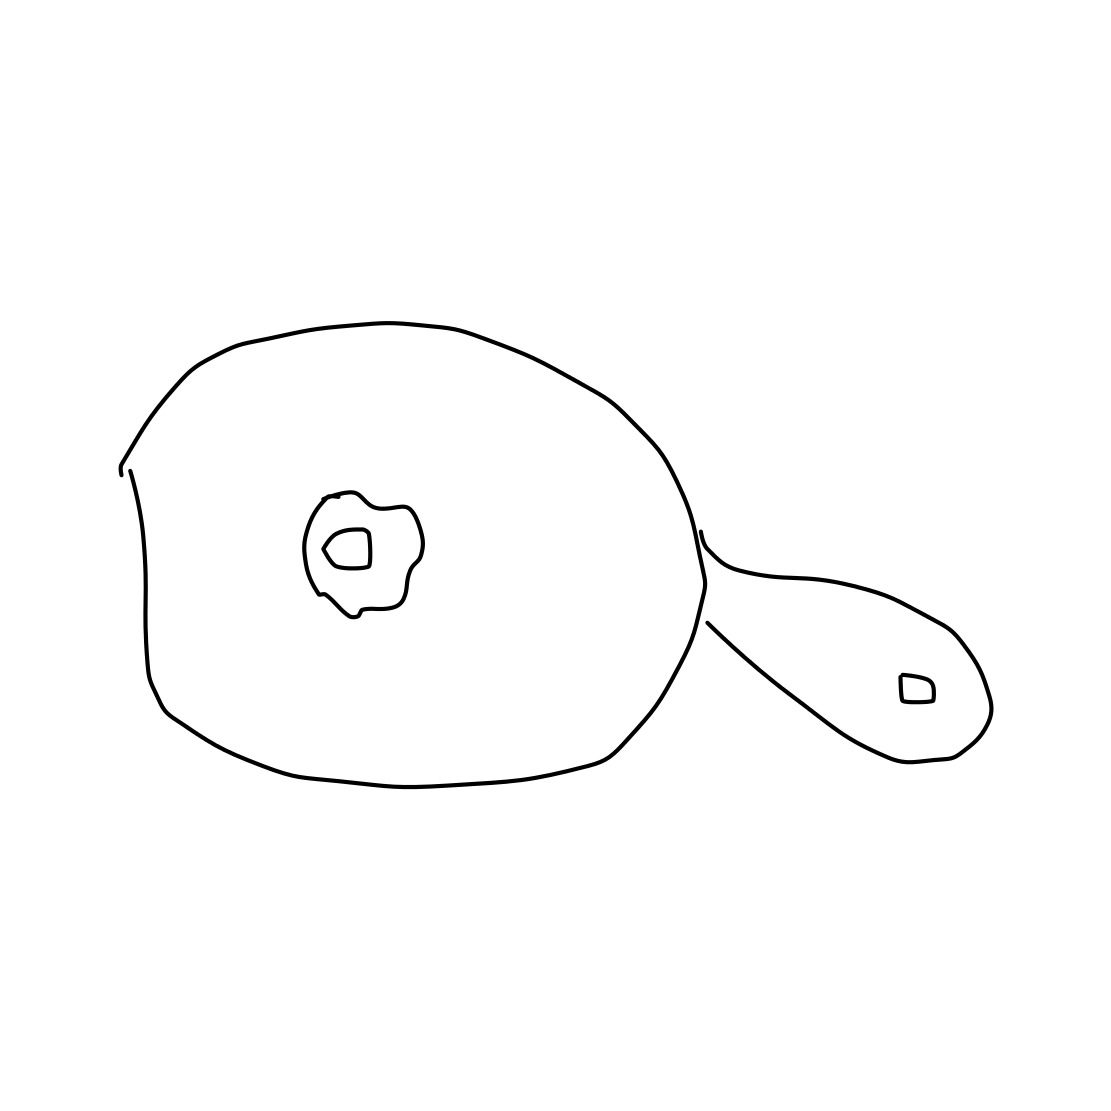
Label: frying-pan